Current action and preconditions to check: trajectory_clear

Your task: For each precondition in the list above, predict whether it will hold at this action.

Consider the current scene as observed from the mobile robot's camera, and analyze the predicted future states of all dynamic agents (e.g., people, animals, vehicles, or any moving entities) within the NEXT SECOND.

IMPORTANT: Only answer "very likely" if you are absolutely certain—based on strong, clear evidence—that a dynamic agent will violate the precondition in the predicted future state. Do NOT answer "very likely" for unlikely, ambiguous, or low-probability risks.

Ask yourself for each precondition: Is there a high probability, with clear and convincing evidence, that the predicted future states of any dynamic agent will interfere with the predicted future state of the currently executing action within the NEXT SECOND, causing that precondition to fail?

Assess the risk level based on these predictions. Use "likely" or "very likely" if motions create a clear risk of interference.

Use "neutral" or "improbable" if agents are nearby but their predicted paths are clearly diverging or non-conflicting.

Failure Risk Categories: "very improbable", "improbable", "neutral", "likely", "very likely"

Answer Format: Output ONLY the probability_of_failure value from these categories: "very improbable", "improbable", "neutral", "likely", "very likely"

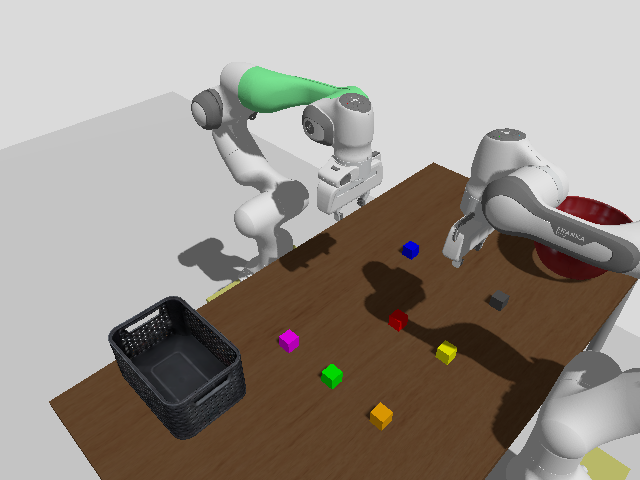

Answer: very improbable